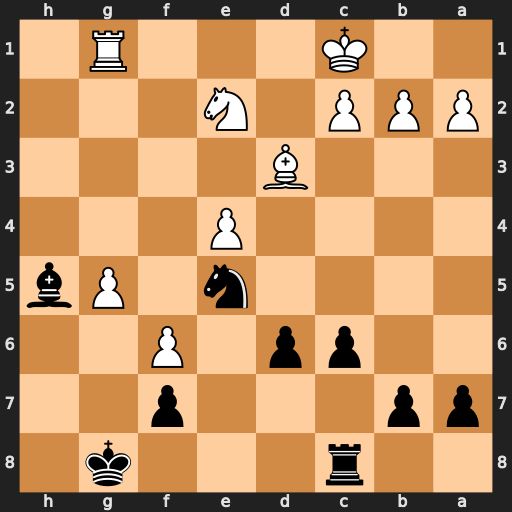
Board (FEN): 2r3k1/pp3p2/2pp1P2/4n1Pb/4P3/3B4/PPP1N3/2K3R1
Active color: b
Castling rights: -
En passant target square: -
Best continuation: Nxd3+ cxd3 Bxe2